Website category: game
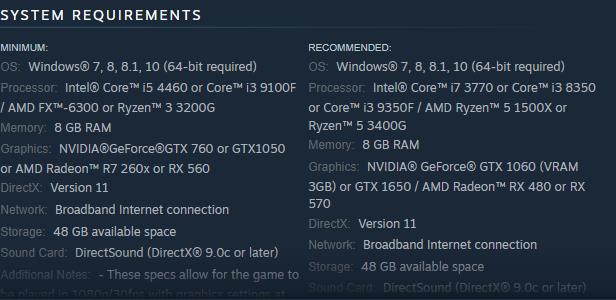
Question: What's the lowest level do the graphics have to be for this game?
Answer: NVIDIAGeForceGTX 760 or GTX1050 or AMD Radeon R7 260x or RX 560

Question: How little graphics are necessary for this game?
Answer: NVIDIAGeForceGTX 760 or GTX1050 or AMD Radeon R7 260x or RX 560

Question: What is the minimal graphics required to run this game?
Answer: NVIDIAGeForceGTX 760 or GTX1050 or AMD Radeon R7 260x or RX 560

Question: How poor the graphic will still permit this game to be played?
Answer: NVIDIAGeForceGTX 760 or GTX1050 or AMD Radeon R7 260x or RX 560

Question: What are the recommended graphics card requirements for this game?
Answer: NVIDIA GeForce GTX 1060 (VRAM 3GB) or GTX 1650 / AMD Radeon RX 480 or RX 570

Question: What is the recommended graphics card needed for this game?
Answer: NVIDIA GeForce GTX 1060 (VRAM 3GB) or GTX 1650 / AMD Radeon RX 480 or RX 570

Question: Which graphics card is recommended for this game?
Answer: NVIDIA GeForce GTX 1060 (VRAM 3GB) or GTX 1650 / AMD Radeon RX 480 or RX 570

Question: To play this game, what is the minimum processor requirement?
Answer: Intel Core i5 4460 or Core i3 9100F / AMD FX-6300 or Ryzen 3 3200G

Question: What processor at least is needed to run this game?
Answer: Intel Core i5 4460 or Core i3 9100F / AMD FX-6300 or Ryzen 3 3200G

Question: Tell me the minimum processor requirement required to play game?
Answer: Intel Core i5 4460 or Core i3 9100F / AMD FX-6300 or Ryzen 3 3200G

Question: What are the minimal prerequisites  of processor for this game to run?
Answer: Intel Core i5 4460 or Core i3 9100F / AMD FX-6300 or Ryzen 3 3200G

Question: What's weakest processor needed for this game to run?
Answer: Intel Core i5 4460 or Core i3 9100F / AMD FX-6300 or Ryzen 3 3200G

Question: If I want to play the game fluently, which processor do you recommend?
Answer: Intel Core i7 3770 or Core i3 8350 or Core i3 9350F / AMD Ryzen 5 1500X or Ryzen 5 3400G

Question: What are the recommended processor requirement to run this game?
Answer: Intel Core i7 3770 or Core i3 8350 or Core i3 9350F / AMD Ryzen 5 1500X or Ryzen 5 3400G

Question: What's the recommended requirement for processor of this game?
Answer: Intel Core i7 3770 or Core i3 8350 or Core i3 9350F / AMD Ryzen 5 1500X or Ryzen 5 3400G

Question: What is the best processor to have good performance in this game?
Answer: Intel Core i7 3770 or Core i3 8350 or Core i3 9350F / AMD Ryzen 5 1500X or Ryzen 5 3400G

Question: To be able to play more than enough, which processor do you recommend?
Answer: Intel Core i7 3770 or Core i3 8350 or Core i3 9350F / AMD Ryzen 5 1500X or Ryzen 5 3400G